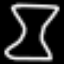
Label: hourglass